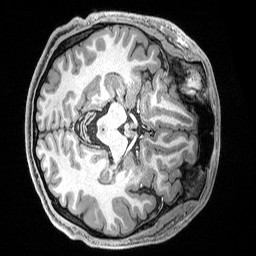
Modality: T1w
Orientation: axial
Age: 24
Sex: male
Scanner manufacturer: siemens
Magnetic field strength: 3 T
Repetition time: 2.5 s
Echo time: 0.0029 s